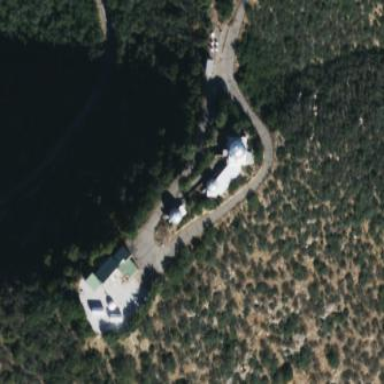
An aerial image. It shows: Observatory located within institutional area.